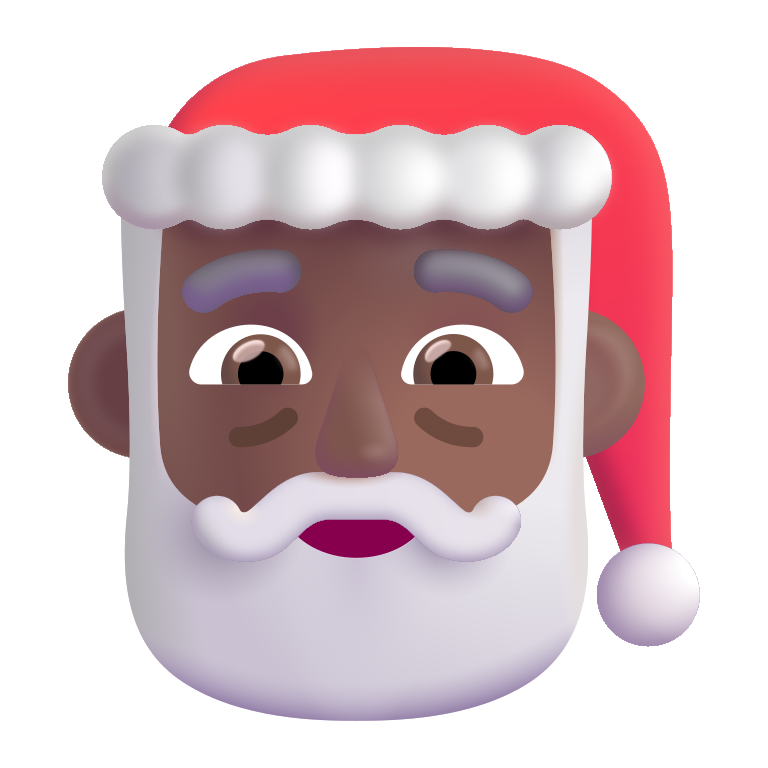
santa claus color  dark